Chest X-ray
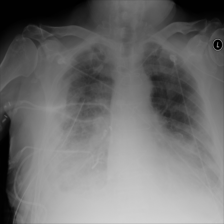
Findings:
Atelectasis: negative
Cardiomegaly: negative
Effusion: negative
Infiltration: negative
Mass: negative
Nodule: negative
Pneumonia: negative
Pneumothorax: negative
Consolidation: negative
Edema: negative
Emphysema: negative
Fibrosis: negative
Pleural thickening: negative
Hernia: negative